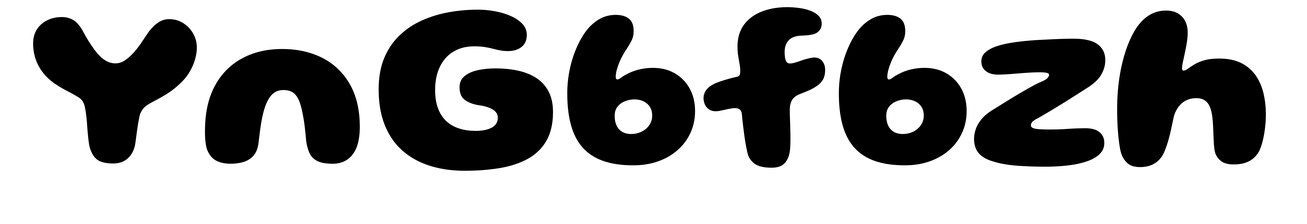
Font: Gluten_Bold